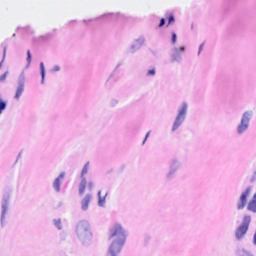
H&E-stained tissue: Breast